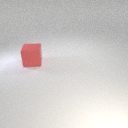
large red rubber cube